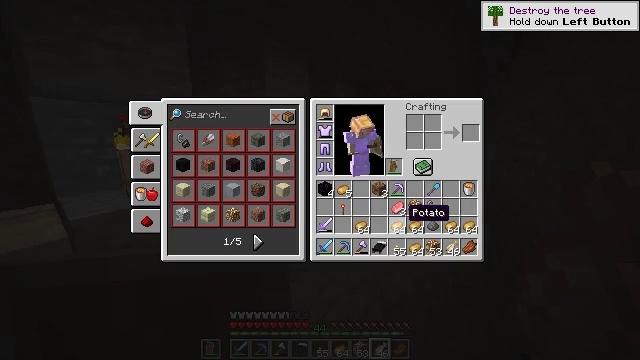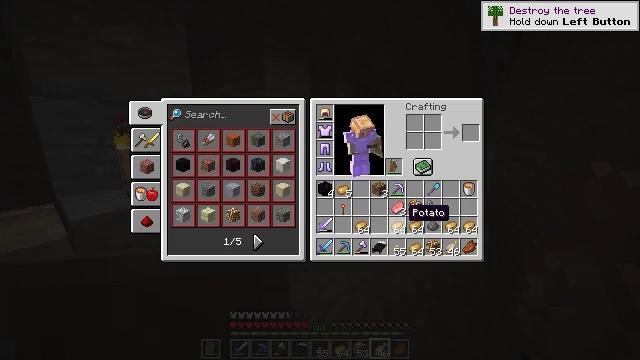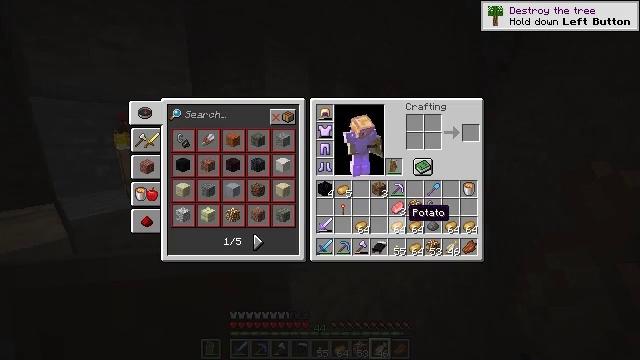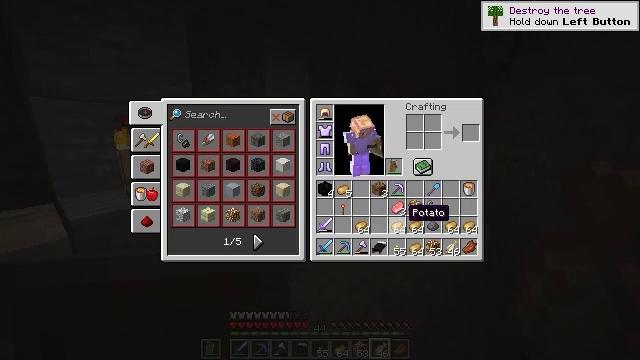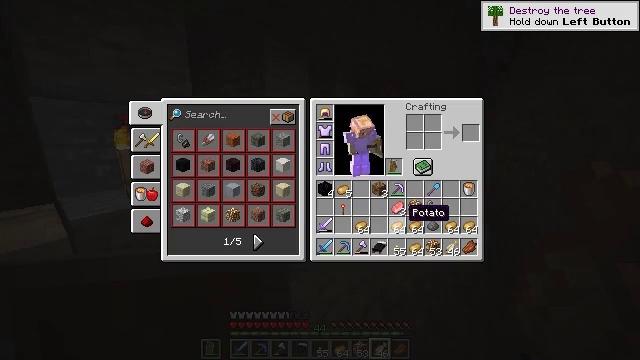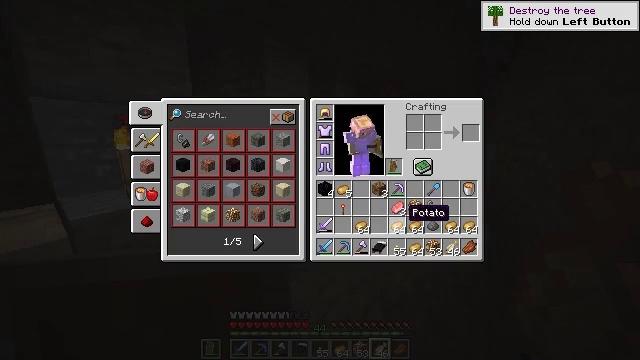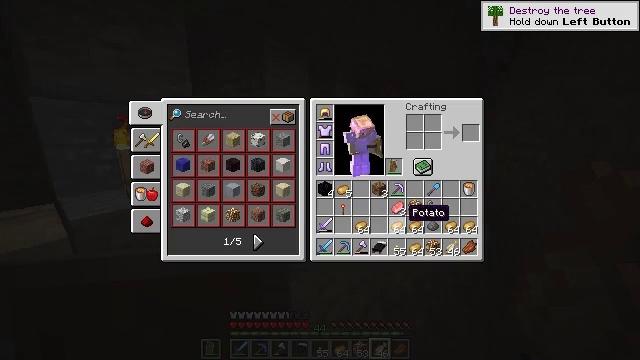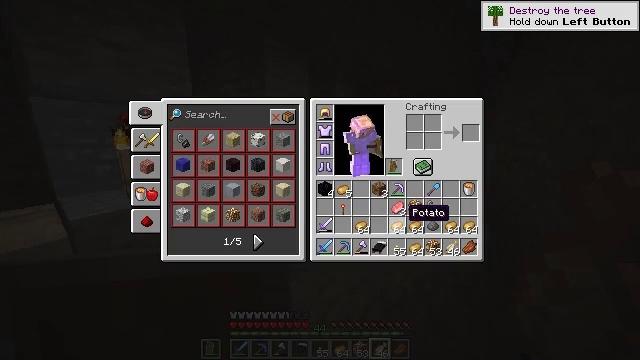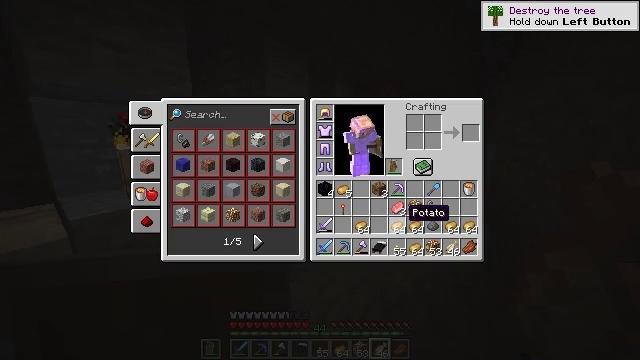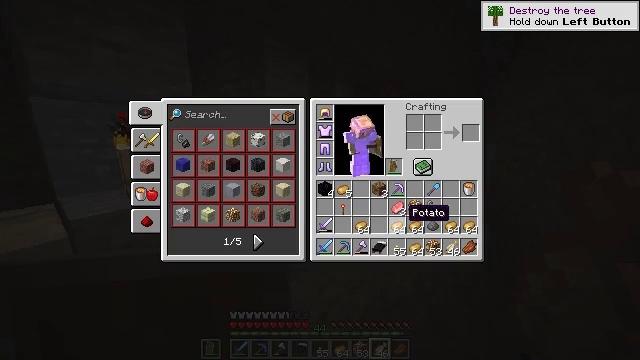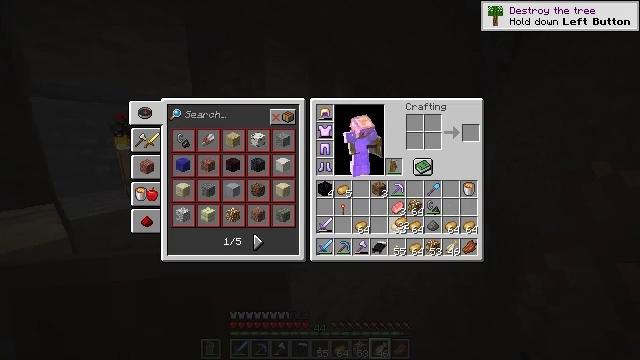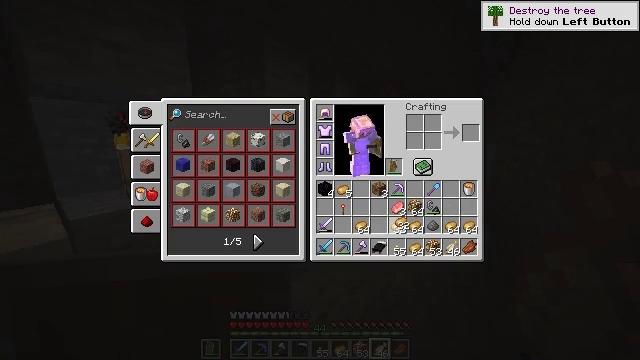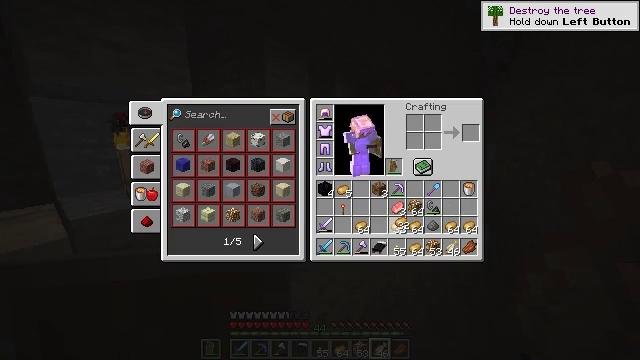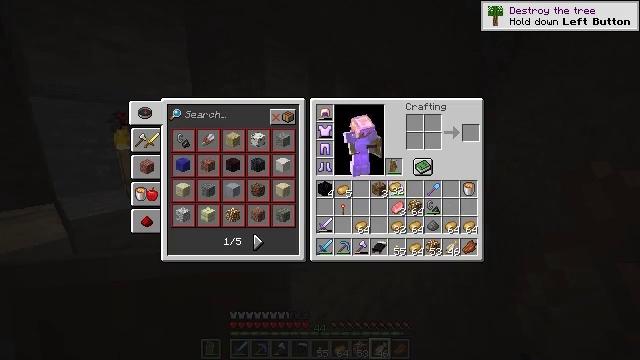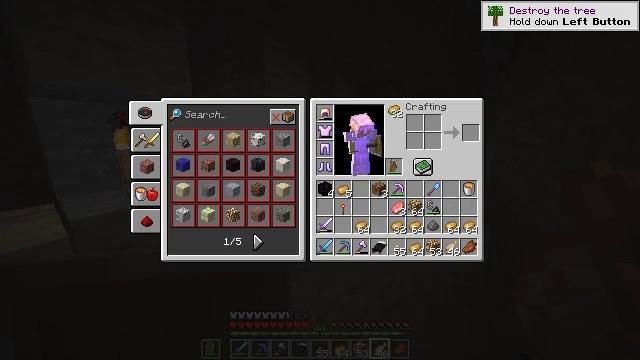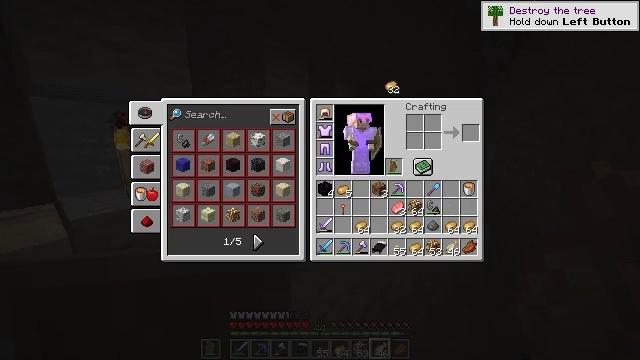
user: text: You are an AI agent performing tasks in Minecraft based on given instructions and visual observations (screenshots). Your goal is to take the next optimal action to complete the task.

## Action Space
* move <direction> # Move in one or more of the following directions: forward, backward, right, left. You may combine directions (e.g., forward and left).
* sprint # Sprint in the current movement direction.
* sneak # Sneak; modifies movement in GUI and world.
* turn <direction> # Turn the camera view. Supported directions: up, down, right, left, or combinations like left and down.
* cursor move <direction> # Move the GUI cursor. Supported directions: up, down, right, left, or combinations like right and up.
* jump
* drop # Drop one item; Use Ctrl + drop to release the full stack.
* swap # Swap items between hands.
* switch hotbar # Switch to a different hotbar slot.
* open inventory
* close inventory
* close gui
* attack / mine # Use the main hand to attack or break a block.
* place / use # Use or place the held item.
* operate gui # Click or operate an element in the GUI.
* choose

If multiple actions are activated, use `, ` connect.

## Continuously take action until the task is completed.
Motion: motion action
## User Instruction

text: Remove a potato from the inventory.
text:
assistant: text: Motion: no_op
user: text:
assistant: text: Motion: no_op
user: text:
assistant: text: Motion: no_op
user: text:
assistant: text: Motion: no_op
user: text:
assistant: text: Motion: no_op
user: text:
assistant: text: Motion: no_op
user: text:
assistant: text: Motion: no_op
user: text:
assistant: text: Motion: no_op
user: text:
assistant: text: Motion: no_op
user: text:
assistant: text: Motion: choose
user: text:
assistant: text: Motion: choose
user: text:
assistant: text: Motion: no_op
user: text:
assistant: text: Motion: cursor move up
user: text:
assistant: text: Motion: cursor move up
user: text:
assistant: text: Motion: cursor move up
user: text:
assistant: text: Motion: no_op
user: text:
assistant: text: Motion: operate gui
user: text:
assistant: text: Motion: operate gui
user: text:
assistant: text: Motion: no_op
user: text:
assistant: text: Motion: close inventory
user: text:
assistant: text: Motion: close inventory
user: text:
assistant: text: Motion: close inventory
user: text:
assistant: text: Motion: no_op
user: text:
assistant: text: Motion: no_op